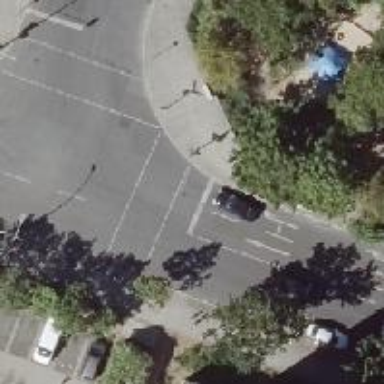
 and parallel on-street parking lanes on the left."